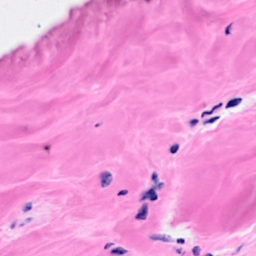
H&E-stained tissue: Breast